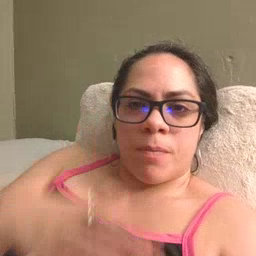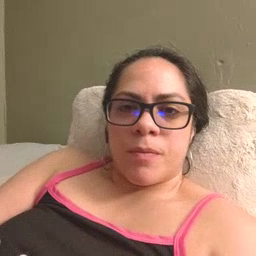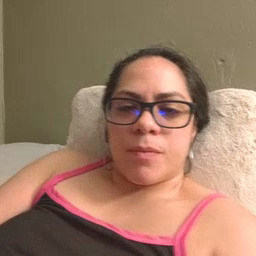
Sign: farm